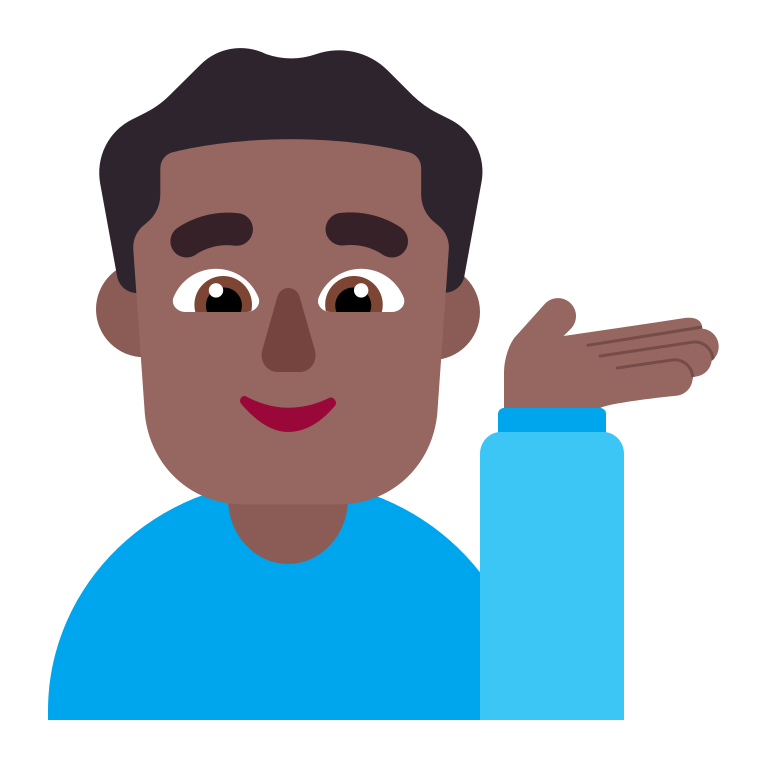
man tipping hand flat  dark